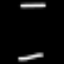
Label: octagon